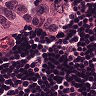
Metastatic tissue present: yes